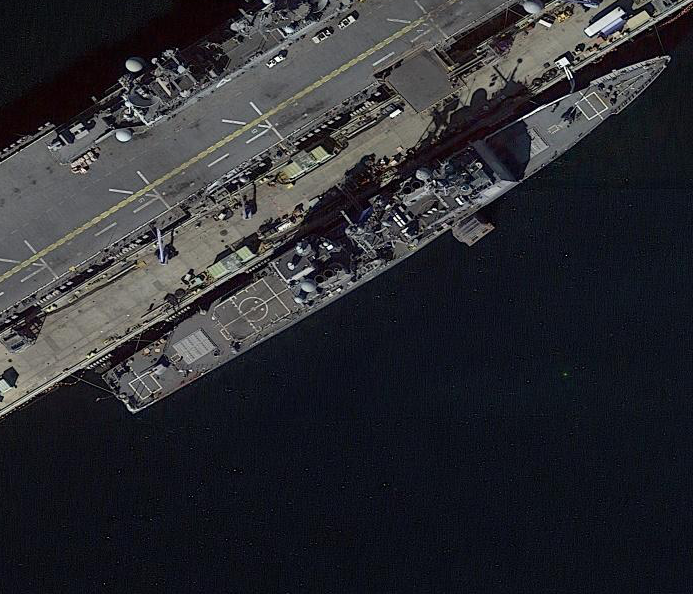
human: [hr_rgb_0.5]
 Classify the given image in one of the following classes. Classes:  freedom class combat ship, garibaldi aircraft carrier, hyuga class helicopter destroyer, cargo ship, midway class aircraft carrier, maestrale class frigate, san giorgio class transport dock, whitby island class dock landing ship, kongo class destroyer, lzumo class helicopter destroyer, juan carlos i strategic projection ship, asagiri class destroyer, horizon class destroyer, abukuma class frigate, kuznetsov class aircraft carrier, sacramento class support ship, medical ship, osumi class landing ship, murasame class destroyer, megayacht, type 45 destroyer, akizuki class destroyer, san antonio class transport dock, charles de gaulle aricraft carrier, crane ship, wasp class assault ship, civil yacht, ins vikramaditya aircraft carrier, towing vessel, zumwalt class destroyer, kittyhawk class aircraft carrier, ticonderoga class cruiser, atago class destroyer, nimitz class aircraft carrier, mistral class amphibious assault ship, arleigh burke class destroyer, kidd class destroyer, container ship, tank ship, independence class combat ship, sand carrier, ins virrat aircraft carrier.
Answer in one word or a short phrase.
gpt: Ticonderoga class cruiser